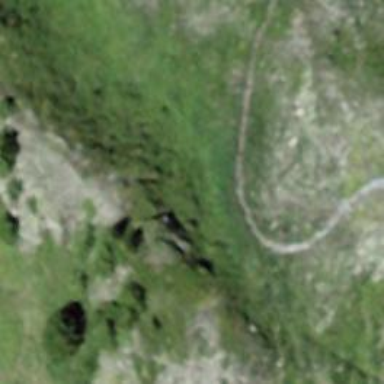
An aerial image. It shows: Path.